Question: I'm 'break-word'ing a container so that extremely long words won't overflow. While Chrome and Safari deal with this really well, it seems that Firefox and IE like to break words randomly - even short words, at the most ridiculous points. See the screenshots below:

Here is the code I'm using to prevent break the words:
'''
.break-word {
-ms-word-break: break-all;
word-break: break-all;
word-break: break-word;
-webkit-hyphens: auto;
-moz-hyphens: auto;
hyphens: auto;
}
'''
This is the the CSS I'm using for the container and the text:
'''
.wrap {
position: relative;
text-align: center;
margin: 40px auto 20px;
padding: 50px;
border: 4px double #f7f7f7;
display: block;
}
.quote-text {
font-size: 40px;
line-height: 50px;
font-weight: 400;
}
'''
HTML
'''
<div class="wrap break-word">
<div class="row-fluid quotation-marks">&ldquo;&rdquo;</div>
<span class="quote-text">
Having a partner definitely allows you to take more risks.
</span>
<span class="author">Arianna Huffington</span>
</div>
'''
Why is this happening? Any clues on how I could get the words to break normally across all browsers? Firefox is definitely a priority.
Thanks in advance!
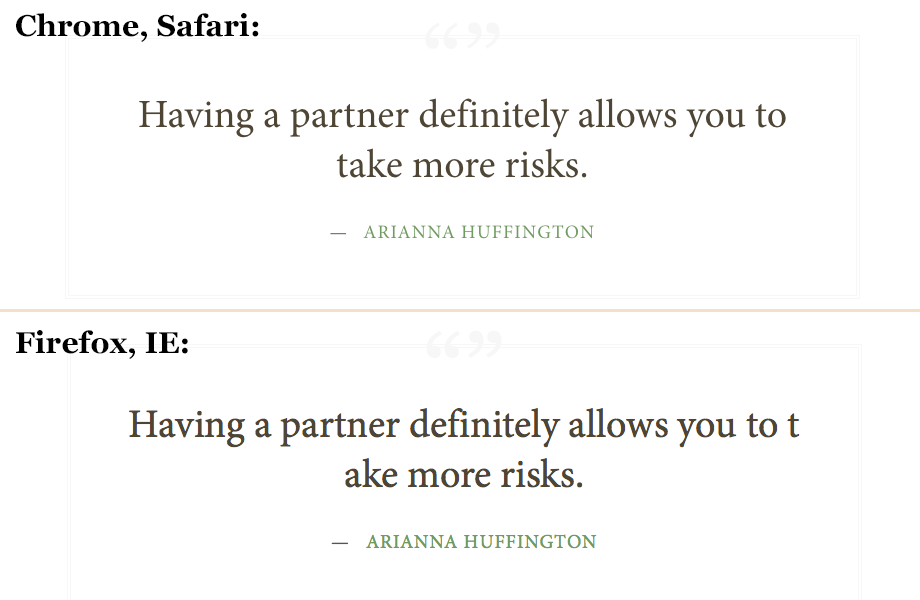
Answer: You're doubling up on CSS parameters. Try this..
'''
.break-word {
-ms-word-break: break-all;
-ms-word-wrap: break-all;
-webkit-word-break: break-word;
-webkit-word-wrap: break-word;
word-break: break-word;
word-wrap: break-word;
-webkit-hyphens: auto;
-moz-hyphens: auto;
hyphens: auto;
}
'''